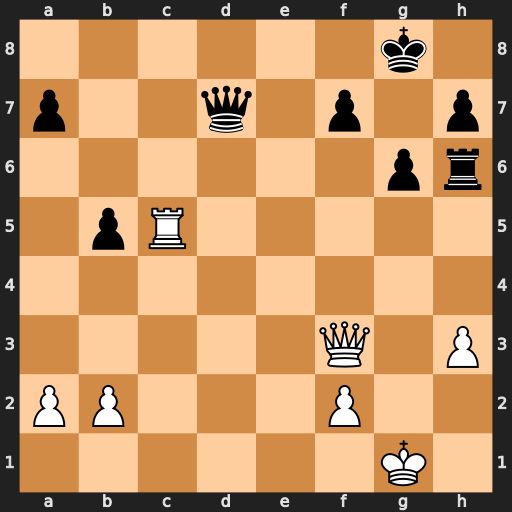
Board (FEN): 6k1/p2q1p1p/6pr/1pR5/8/5Q1P/PP3P2/6K1
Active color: w
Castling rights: -
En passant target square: -
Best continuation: Qc3 g5 Rc8+ Qxc8 Qxc8+